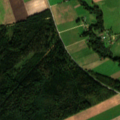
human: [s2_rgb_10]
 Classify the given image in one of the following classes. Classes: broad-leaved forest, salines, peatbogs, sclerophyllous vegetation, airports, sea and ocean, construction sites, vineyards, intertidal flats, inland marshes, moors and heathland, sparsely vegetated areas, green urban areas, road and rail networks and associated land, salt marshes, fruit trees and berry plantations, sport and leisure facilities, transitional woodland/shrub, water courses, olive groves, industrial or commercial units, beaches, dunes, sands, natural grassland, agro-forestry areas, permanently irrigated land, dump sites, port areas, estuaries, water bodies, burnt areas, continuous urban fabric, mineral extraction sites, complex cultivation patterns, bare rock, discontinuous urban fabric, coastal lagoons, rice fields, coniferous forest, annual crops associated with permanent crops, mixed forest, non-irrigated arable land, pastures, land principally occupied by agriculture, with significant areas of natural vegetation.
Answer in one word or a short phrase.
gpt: non-irrigated arable land, complex cultivation patterns, broad-leaved forest, coniferous forest, transitional woodland/shrub